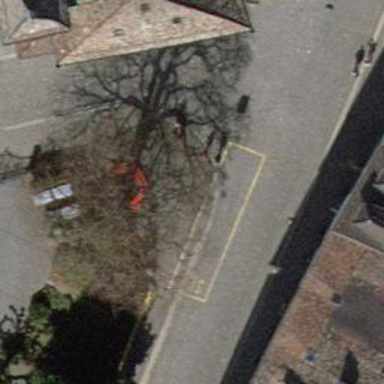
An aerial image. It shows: Red bench.